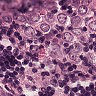
Metastatic tissue present: yes